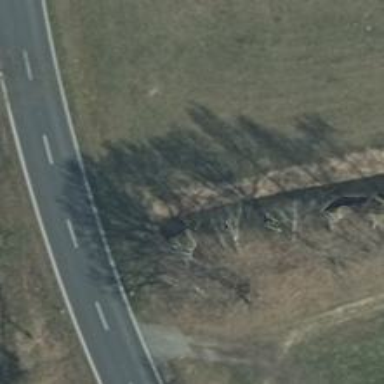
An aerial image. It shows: Culvert tunnel.